Question: I am using PHP to loop through an array and return results, each result is being displayed along with some html code. Right now, to achieve the indent I am using a DIV tag and setting the margin like so:
For output 1:
'<div style='height: 20px;margin-left: 60px;'>'
For output 2:
'<div style='height: 20px;margin-left: 110px;'>'

The issue with this method of setting the margin for each output is it relies on the criteria to always match but sometimes the criteria doesnt match and the indentation is ruined.
So basically is there another way using CSS or some other way to increase the indent for each output rather than having to specify a fixed one ?
Apologies if I am not being clear enough but hoping you can understand what I am asking, otherwise let me know and I will try clarify some more.
Here is a sample code:
'''
foreach ($data[0] as $data) {
if ($data == a) {
echo "<div style='margin-left: 0px; '><img src='img/server_s.png' style='float: left;'></div>";
} elseif ($data == b) {
echo "<div style='margin-left: 60px;'><img src='img/link.png' style='clear: left;'></div>";
} elseif ($data == c) {
echo "<div style='margin-left: 110px;'><img src='img/link.png' style='clear: left;'></div>";
}
}
'''
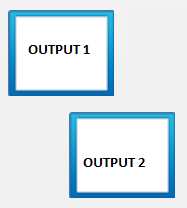
Answer: hope this work for you
'''
$a=0;
foreach ($data[0] as $data) {
if ($data == a) {
echo "<div style='margin-left: ".$a."px; '><img src='img/server_s.png' style='float: left;'></div>";
} elseif ($data == b) {
echo "<div style='margin-left: ".$a."px;'><img src='img/link.png' style='clear: left;'></div>";
} elseif ($data == c) {
echo "<div style='margin-left: ".$a."px;'><img src='img/link.png' style='clear: left;'></div>";
}
$a=$a+60;
}
'''